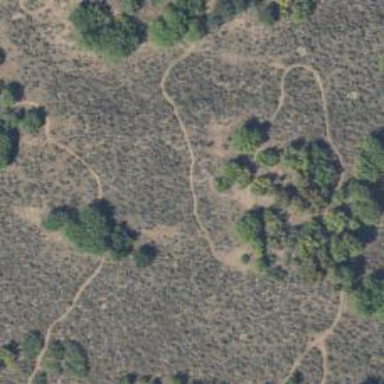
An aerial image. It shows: Path.